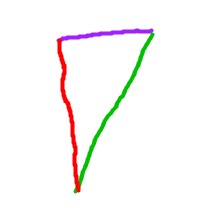
Shape: triangle